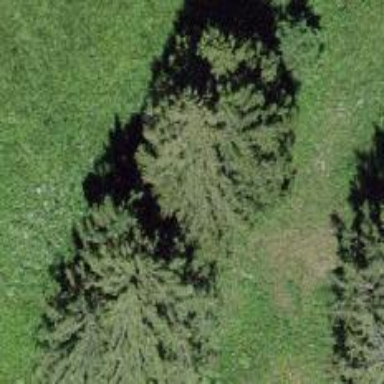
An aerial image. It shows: Needle-leaved tree in nature.